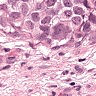
Metastatic tissue present: yes